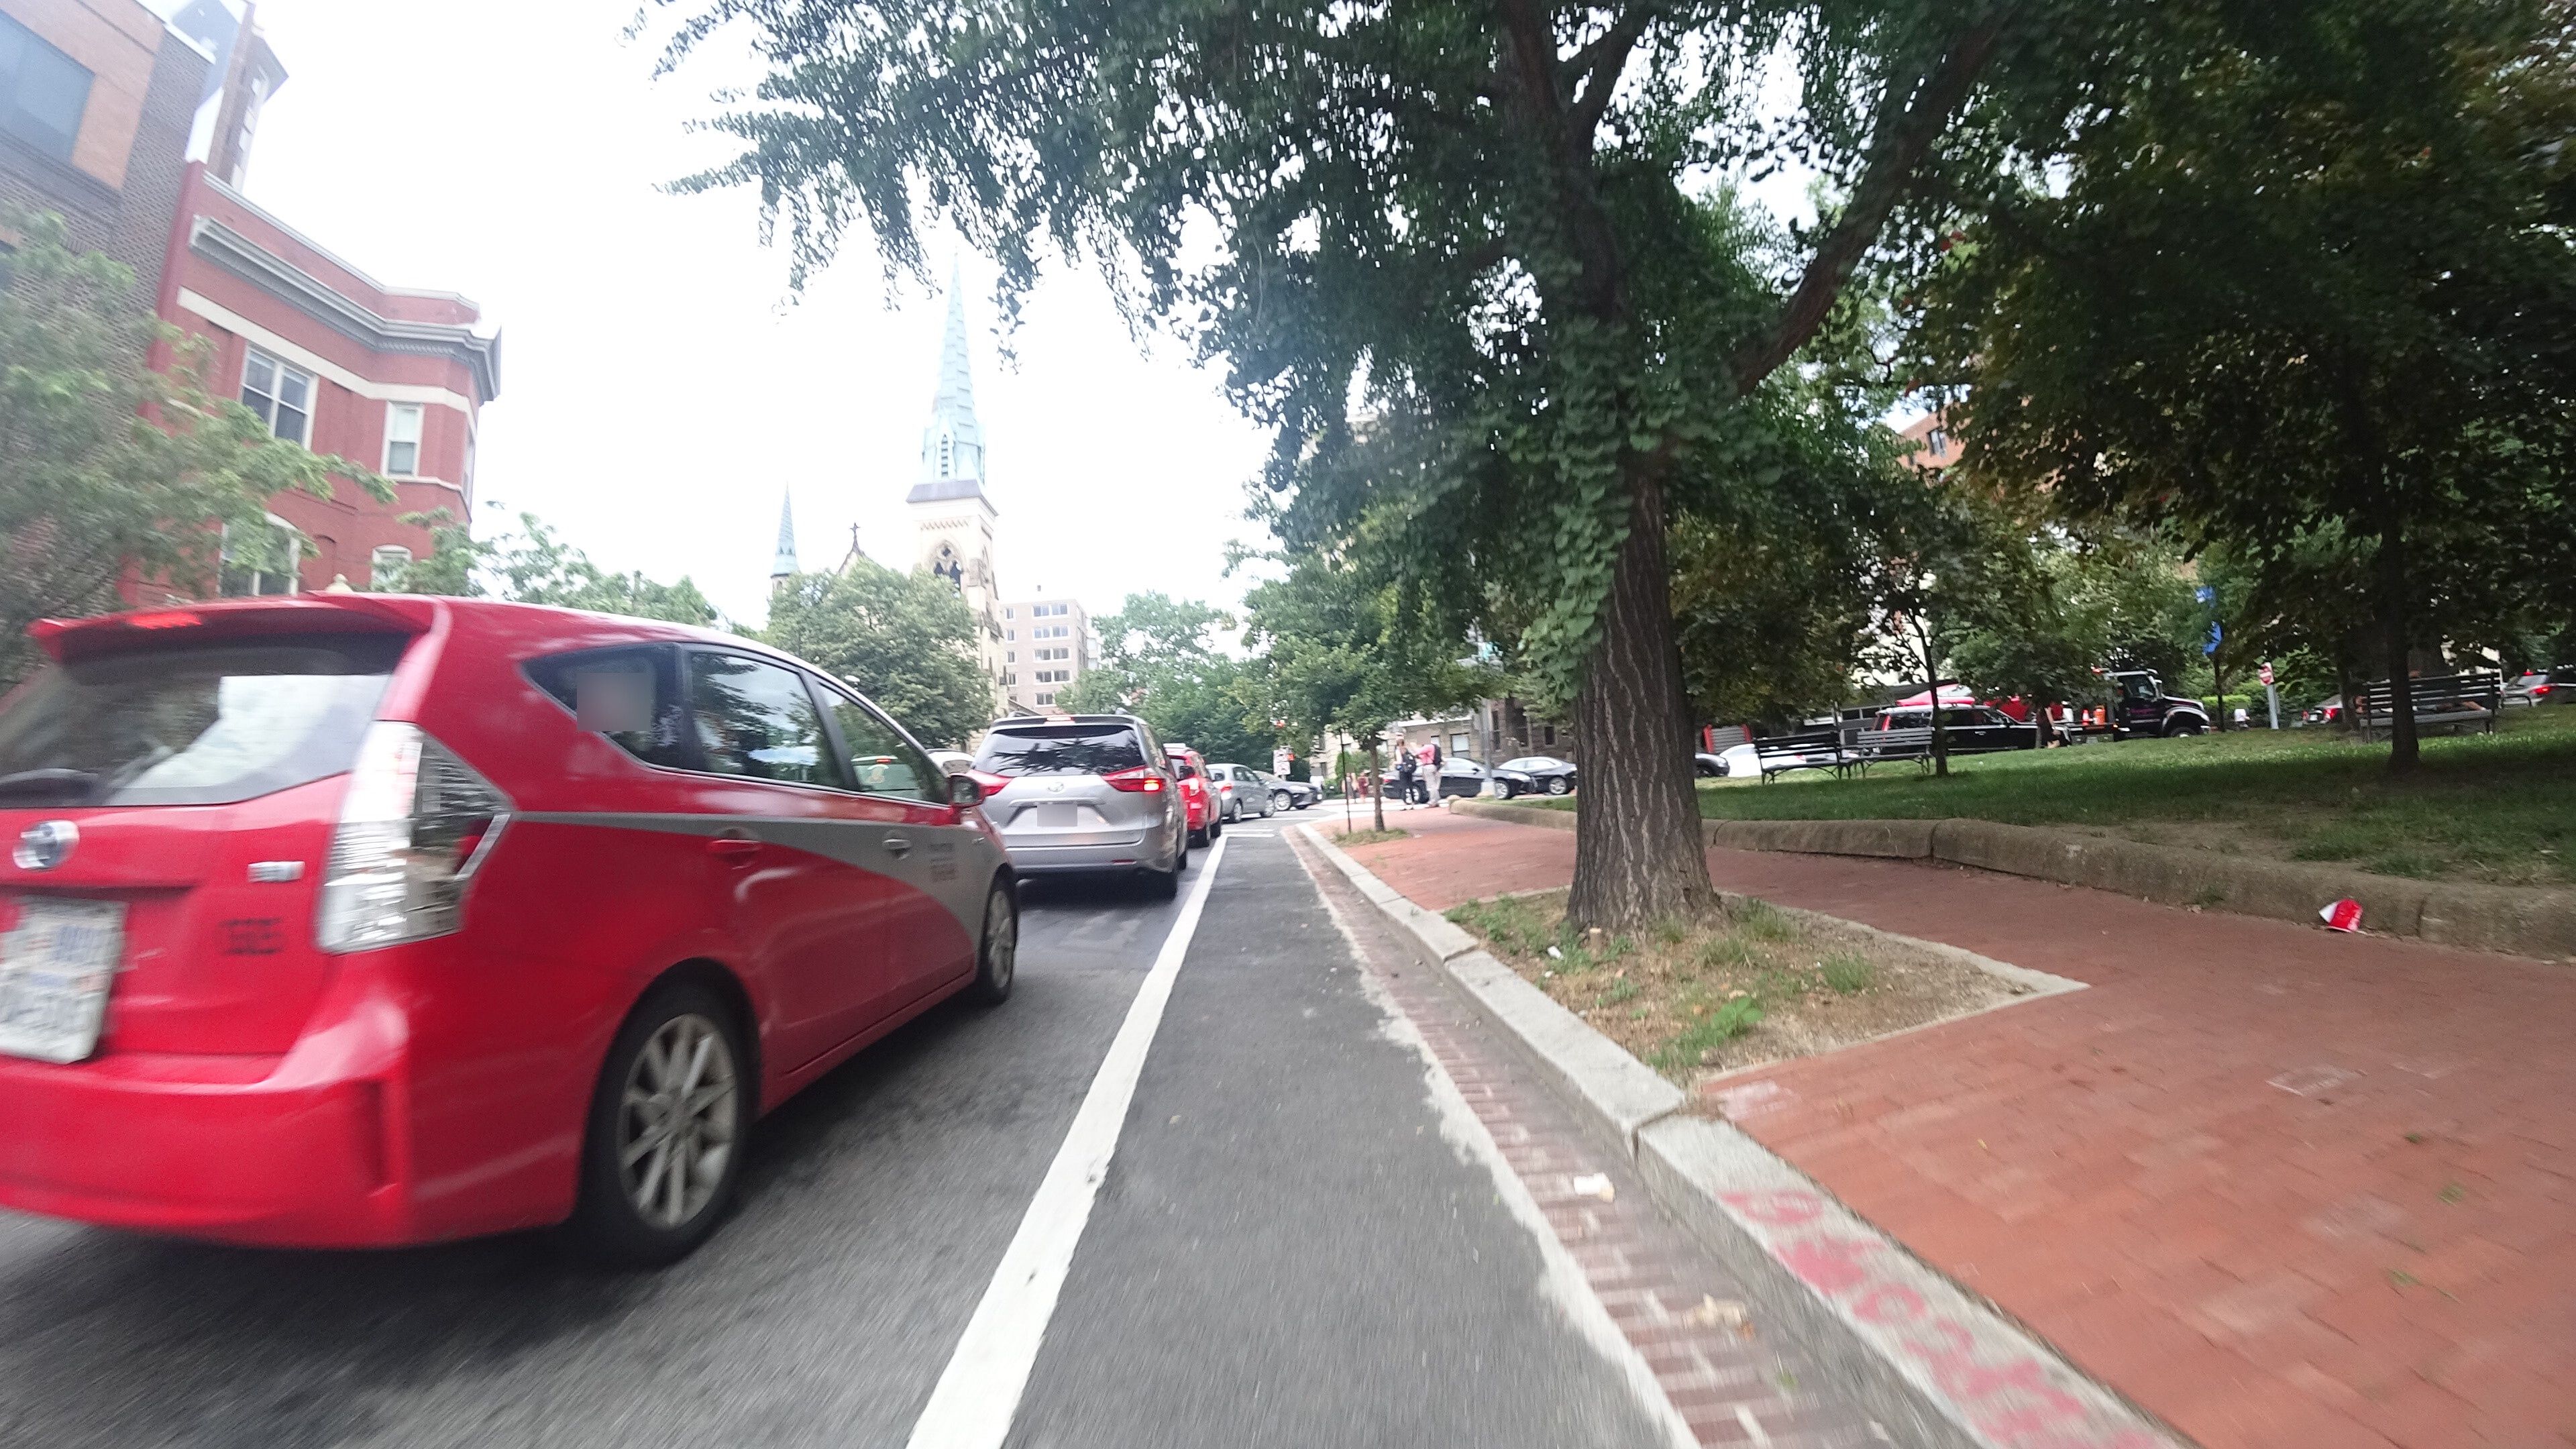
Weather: clear
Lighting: day
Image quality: good
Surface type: walking surface
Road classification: secondary
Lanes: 4
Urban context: urban centre
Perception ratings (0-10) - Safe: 3.44, Lively: 9.68, Beautiful: 5.75, Boring: 1.05, Depressing: 2.41, Wealthy: 7.52